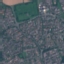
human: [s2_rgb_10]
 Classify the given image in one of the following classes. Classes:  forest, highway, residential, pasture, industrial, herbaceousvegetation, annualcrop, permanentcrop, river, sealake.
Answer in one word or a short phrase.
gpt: Residential